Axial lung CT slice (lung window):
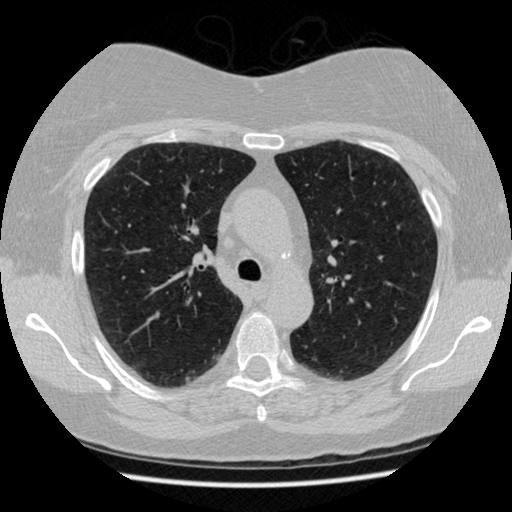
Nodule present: no